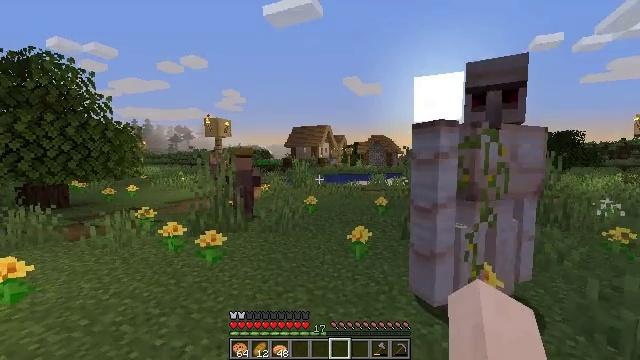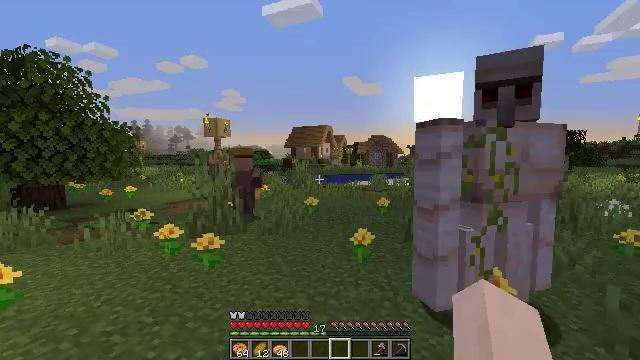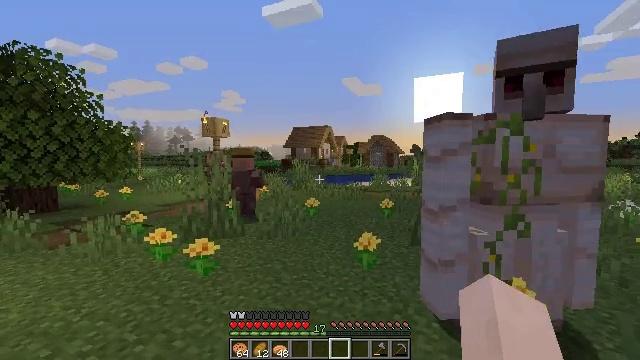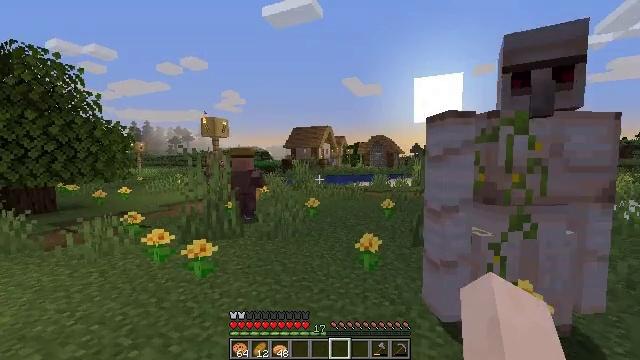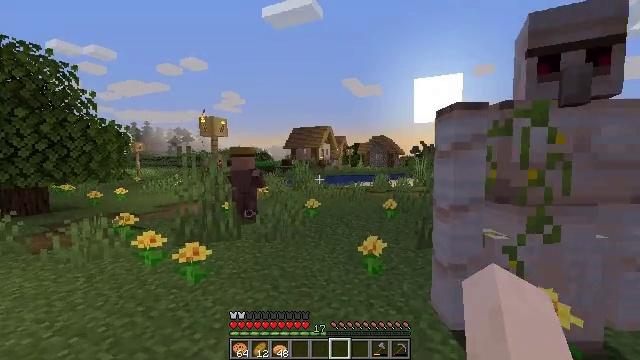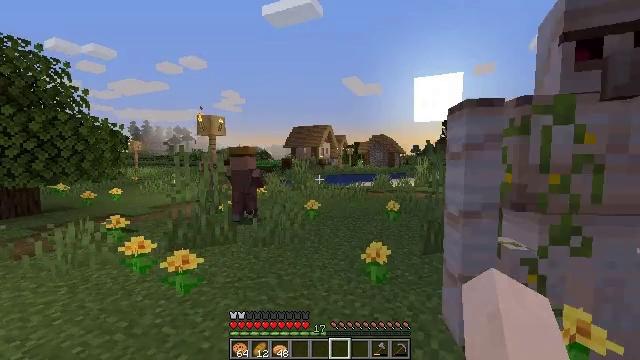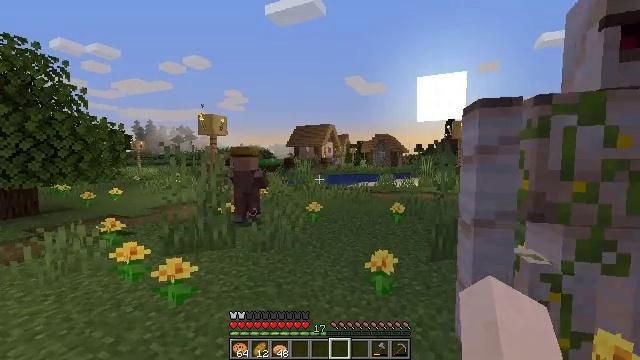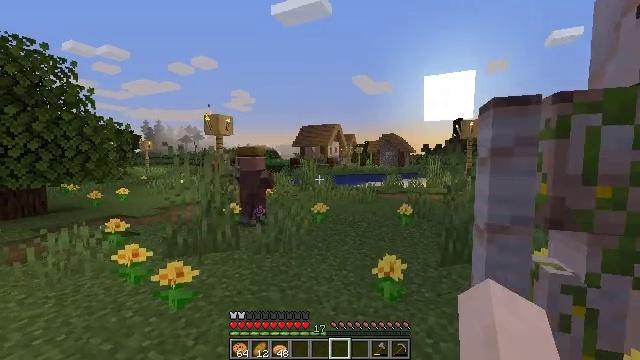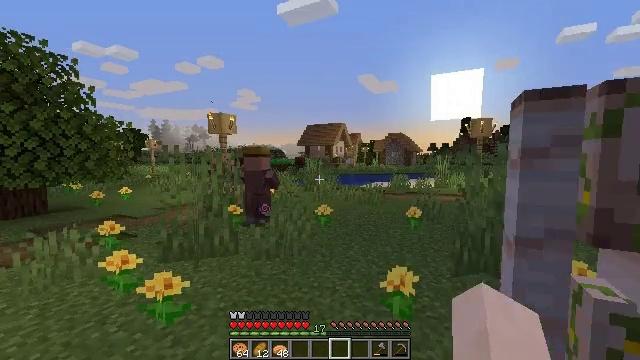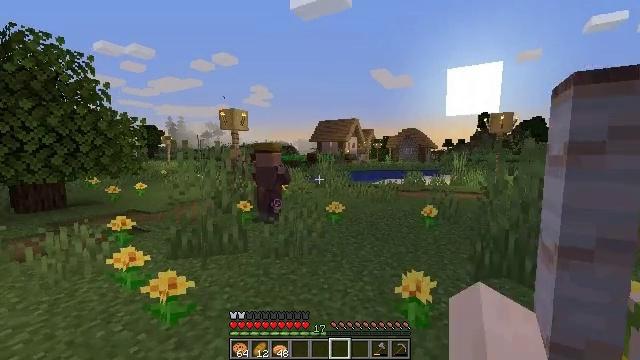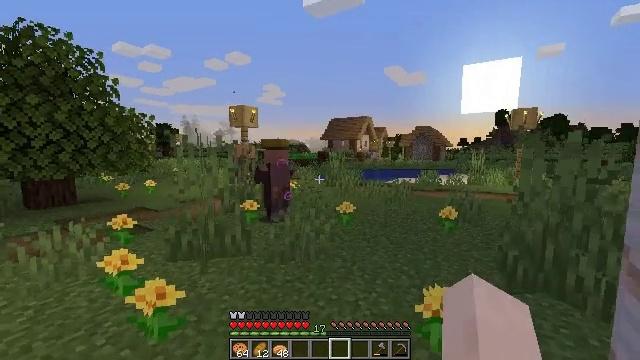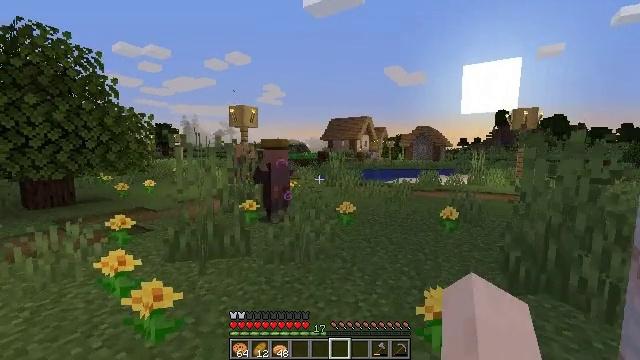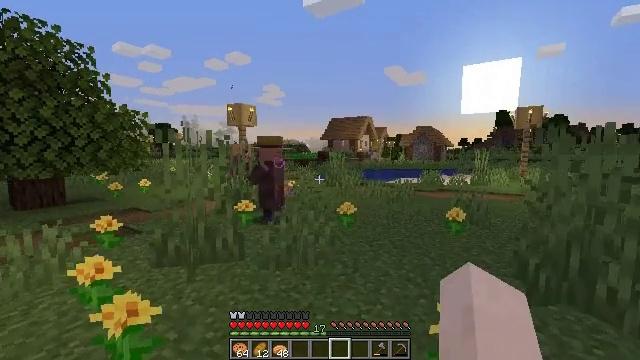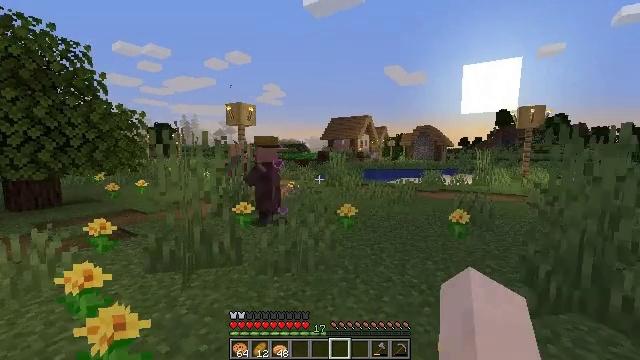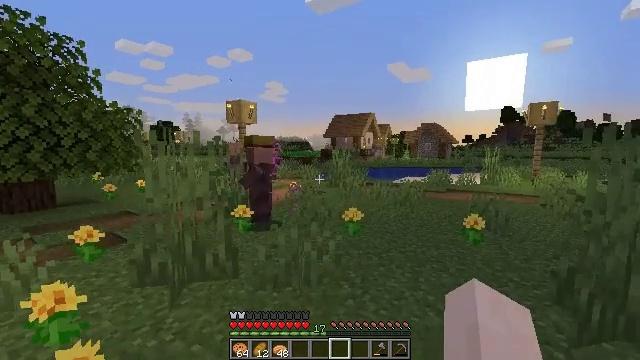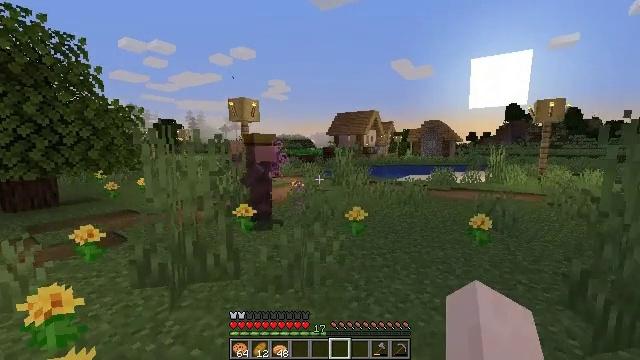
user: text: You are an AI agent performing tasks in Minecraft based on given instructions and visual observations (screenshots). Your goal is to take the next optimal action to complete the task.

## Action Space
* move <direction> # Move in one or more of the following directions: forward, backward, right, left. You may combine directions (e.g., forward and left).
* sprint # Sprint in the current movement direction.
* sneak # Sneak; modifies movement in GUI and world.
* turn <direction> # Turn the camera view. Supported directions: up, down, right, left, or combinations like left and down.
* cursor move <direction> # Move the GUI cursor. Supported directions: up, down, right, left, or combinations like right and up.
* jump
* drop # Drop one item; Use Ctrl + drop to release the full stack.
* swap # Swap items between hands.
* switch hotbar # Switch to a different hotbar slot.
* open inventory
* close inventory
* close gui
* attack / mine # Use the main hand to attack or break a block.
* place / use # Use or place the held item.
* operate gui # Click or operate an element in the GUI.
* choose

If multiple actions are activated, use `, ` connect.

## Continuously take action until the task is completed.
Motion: motion action
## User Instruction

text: Craft the suspicious stew with mushrooms, a bowl, and flowers.
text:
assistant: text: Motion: move forward
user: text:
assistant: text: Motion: move forward
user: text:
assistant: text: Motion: move forward
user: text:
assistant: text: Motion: move forward
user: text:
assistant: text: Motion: move forward
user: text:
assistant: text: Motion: move forward
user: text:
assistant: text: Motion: move forward, turn left
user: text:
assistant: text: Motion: move forward, turn left
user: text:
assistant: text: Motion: move forward, turn left
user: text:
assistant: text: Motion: move forward, turn left
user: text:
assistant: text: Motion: move forward
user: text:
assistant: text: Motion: move forward
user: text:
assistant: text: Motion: move forward
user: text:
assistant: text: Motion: move forward
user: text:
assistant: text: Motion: move forward
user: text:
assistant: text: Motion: move forward and move right
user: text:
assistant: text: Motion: move forward and move right, turn left
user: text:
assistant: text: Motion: move forward and move right
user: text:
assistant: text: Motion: move forward and move right
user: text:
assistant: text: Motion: move forward
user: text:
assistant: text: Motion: move forward
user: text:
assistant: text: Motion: move forward
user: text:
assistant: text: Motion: move forward, turn left and down
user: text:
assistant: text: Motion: move forward, turn left
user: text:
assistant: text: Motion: move forward, turn left
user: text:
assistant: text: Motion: move forward, turn left
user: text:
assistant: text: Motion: move forward, turn left
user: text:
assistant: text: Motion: move forward, turn left
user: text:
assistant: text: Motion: move forward
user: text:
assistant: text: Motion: move forward